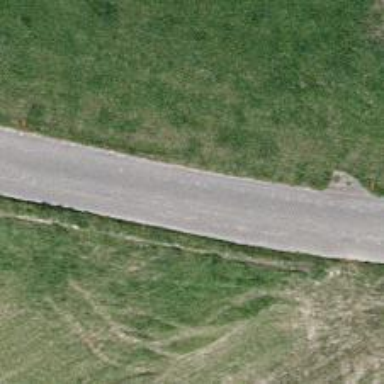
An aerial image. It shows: Well-maintained track road of grade 1.